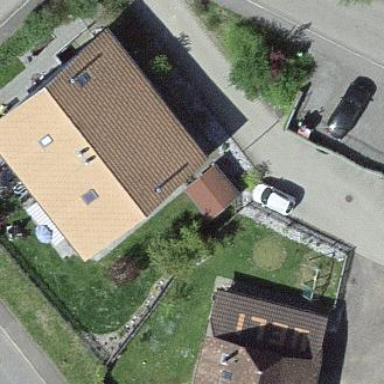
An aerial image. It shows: Residential building.